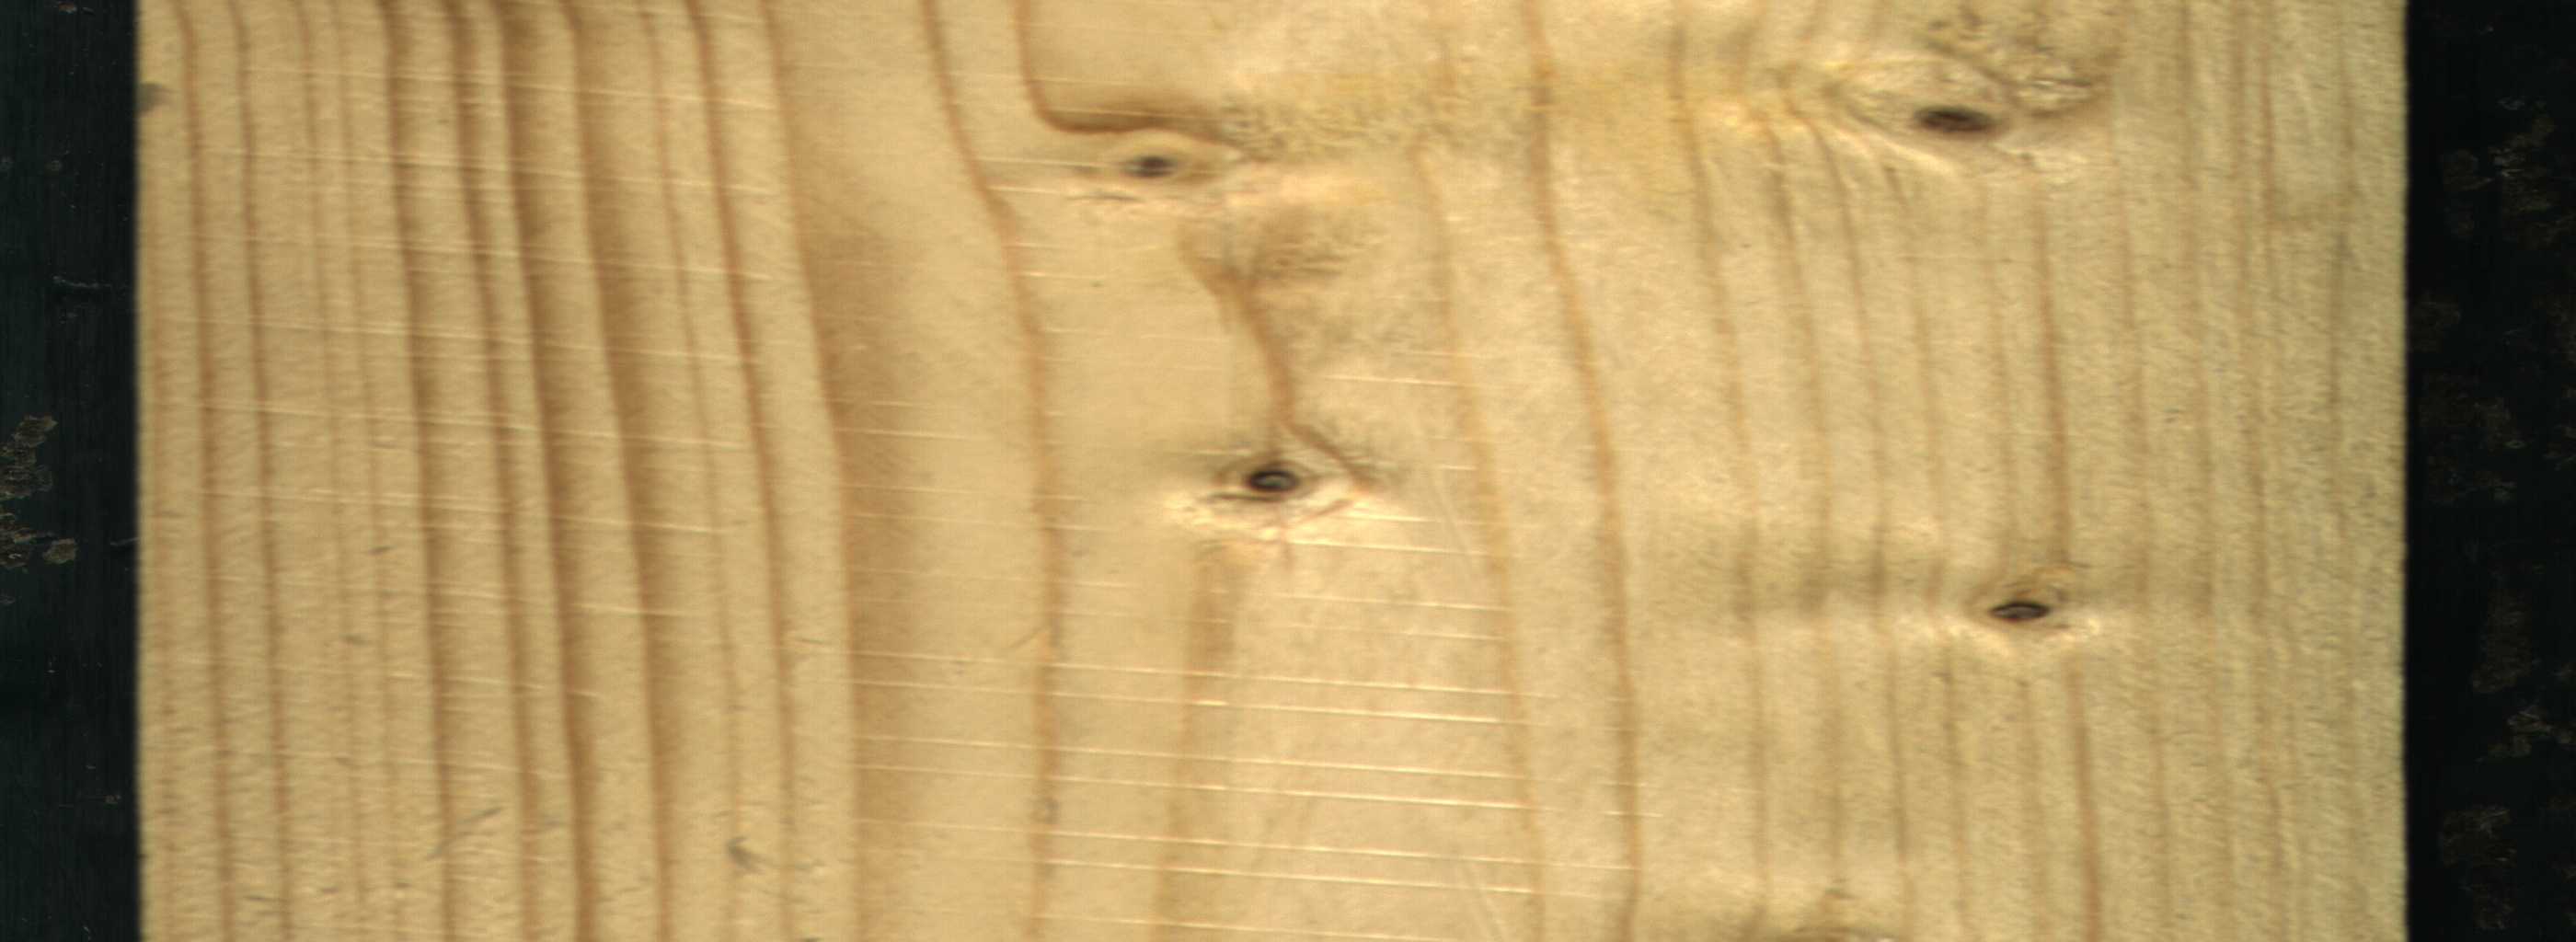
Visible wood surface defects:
Live_Knot
Live_Knot
Live_Knot
Live_Knot